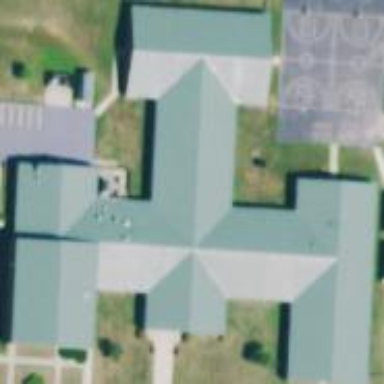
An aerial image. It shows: School building or complex.